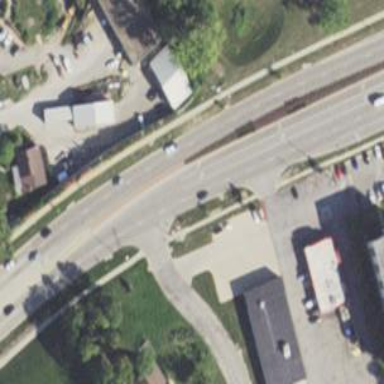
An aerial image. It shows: Unmarked crossing on the road.